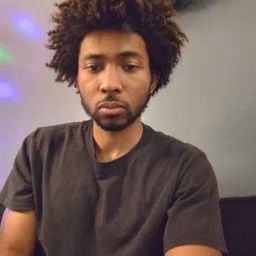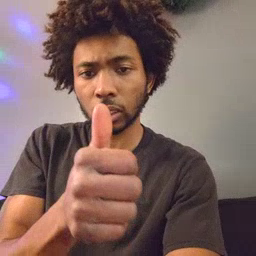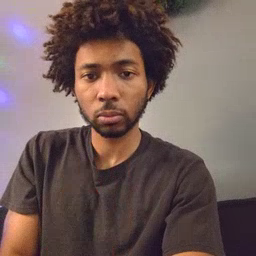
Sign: yourself